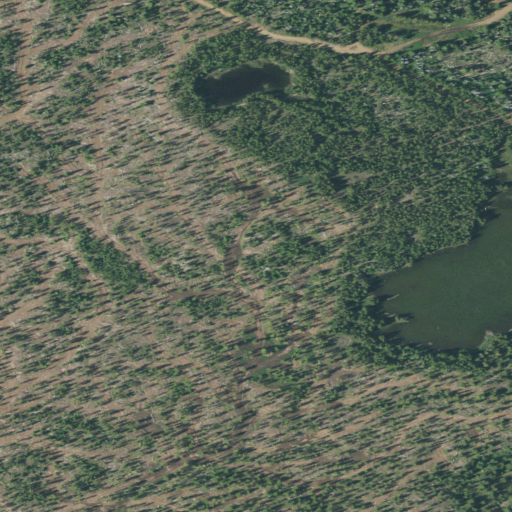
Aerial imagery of gap in Oregon named Santiam Pass containing evergreen forest, grassland, and open water